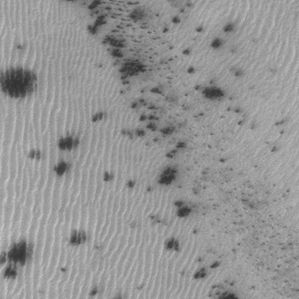
Label: frost